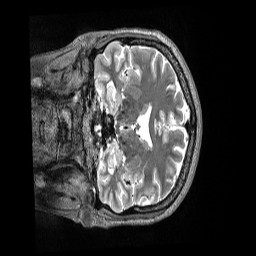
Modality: T2w
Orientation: coronal
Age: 51
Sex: female
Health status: ill
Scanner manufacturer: siemens
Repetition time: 3.2 s